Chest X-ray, PA view. Patient: 56 years old, sex F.
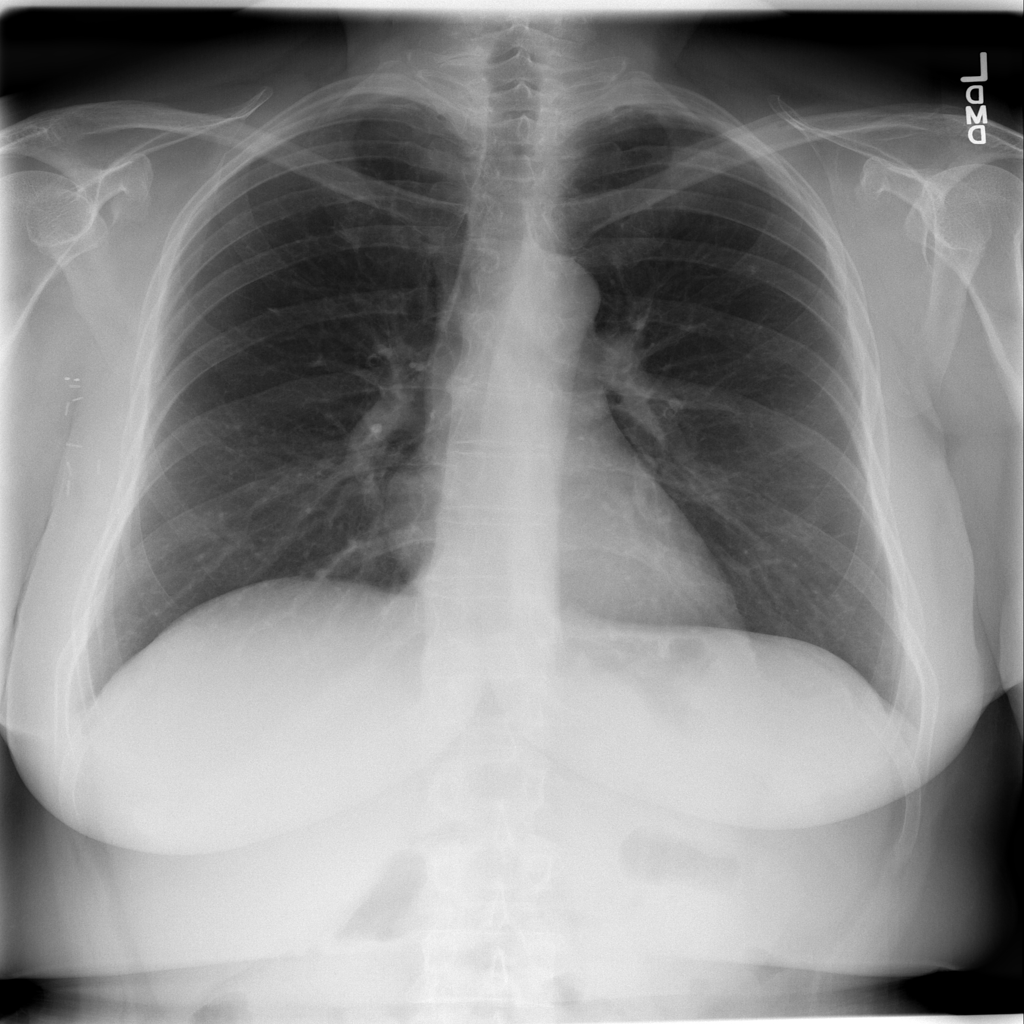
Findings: No Finding